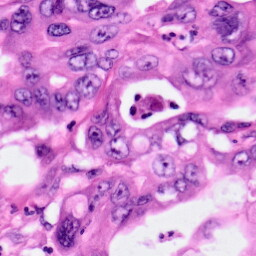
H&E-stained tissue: Pancreatic